Question: I try to remove the border of a WPF Window. In Window XP worked fine. In Windows 7 the title bar disappear (this is ok), but the window border didn't disappear: this is the problem.
This is the XAML code:
'''
<Window x:Class="WpfApplication1.MainWindow"
xmlns="http://schemas.microsoft.com/winfx/2006/xaml/presentation"
xmlns:x="http://schemas.microsoft.com/winfx/2006/xaml"
Title="MainWindow" Height="350" Width="525" WindowStyle="None" >
<Grid>
<TextBlock Height="261" HorizontalAlignment="Left" Margin="55,29,0,0" Name="textBlock1" Text="Some text" VerticalAlignment="Top" Width="419" FontSize="36" />
</Grid>
</Window>
'''
I attached a print screen bellow:

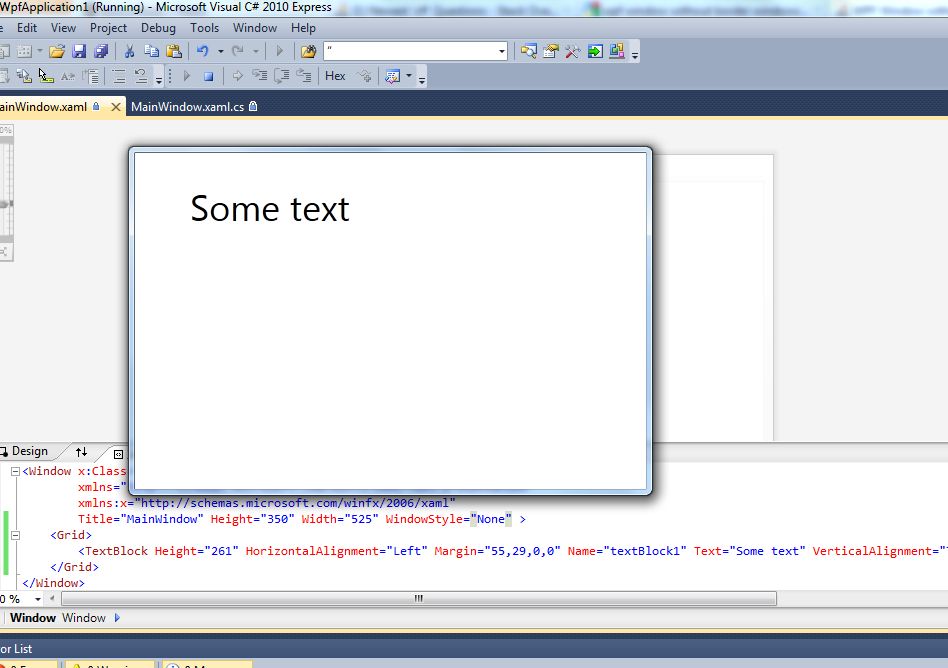
Answer: Set <URL> to 'NoResize':
'''
<Window ... WindowStyle="None" ResizeMode="NoResize">
'''